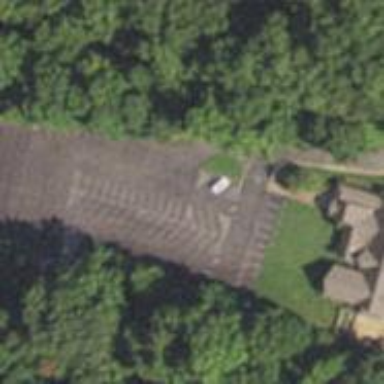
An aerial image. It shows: Parking space is available.